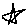
Label: star